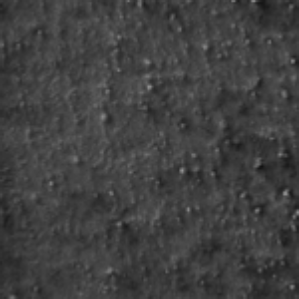
Label: frost